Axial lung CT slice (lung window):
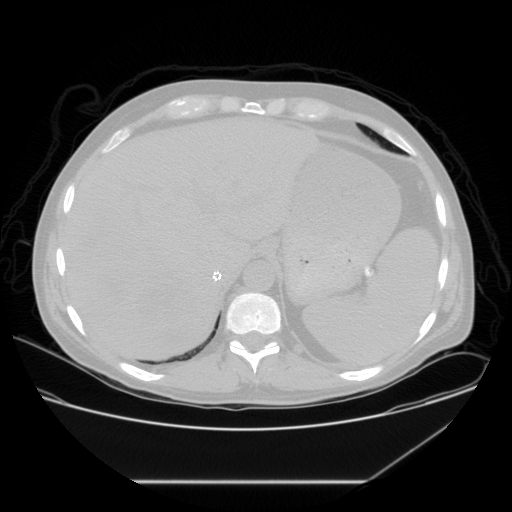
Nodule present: no